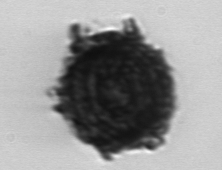
Label: Thalassiosira_TAG_external_detritus